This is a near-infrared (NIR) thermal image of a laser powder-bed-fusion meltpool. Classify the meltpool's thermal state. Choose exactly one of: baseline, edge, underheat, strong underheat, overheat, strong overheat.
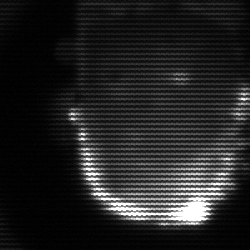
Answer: baseline